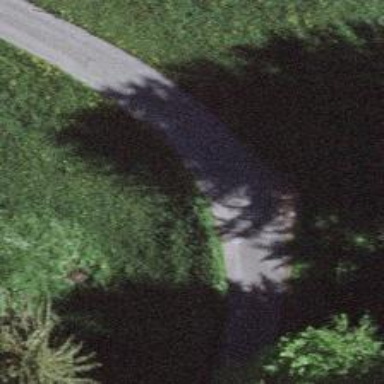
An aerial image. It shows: Unclassified road with asphalt surface.